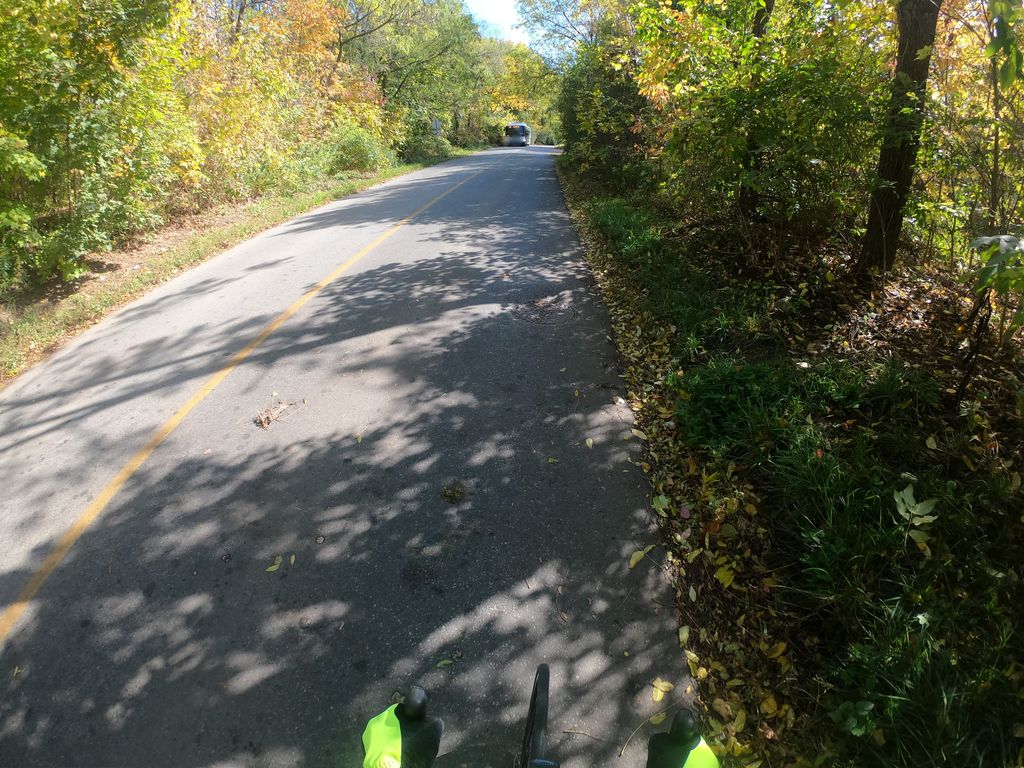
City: kitchener-waterloo